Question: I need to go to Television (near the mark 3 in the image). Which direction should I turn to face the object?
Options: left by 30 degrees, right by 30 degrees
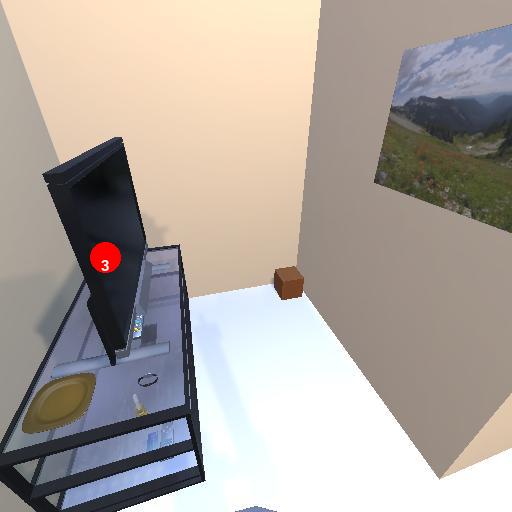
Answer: left by 30 degrees